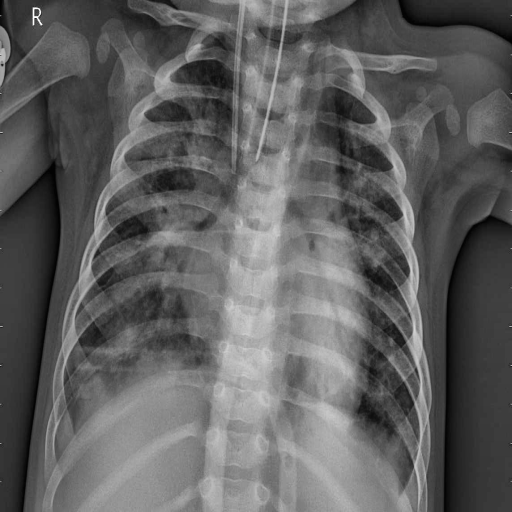
Finding: PNEUMONIA